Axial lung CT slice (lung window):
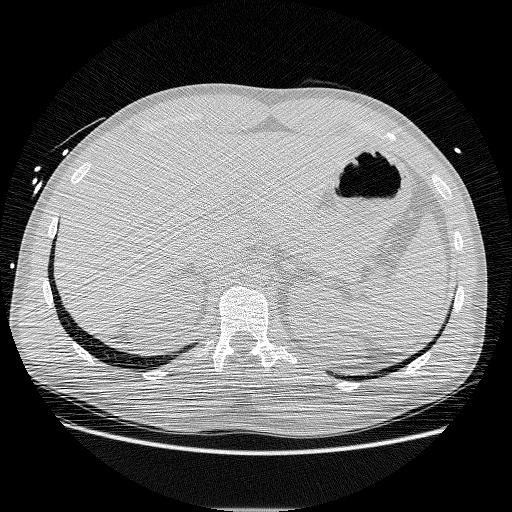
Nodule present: no